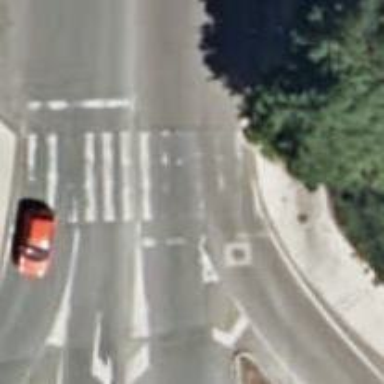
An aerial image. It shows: Roundabout on trunk highway.